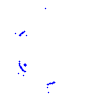
Particle: proton